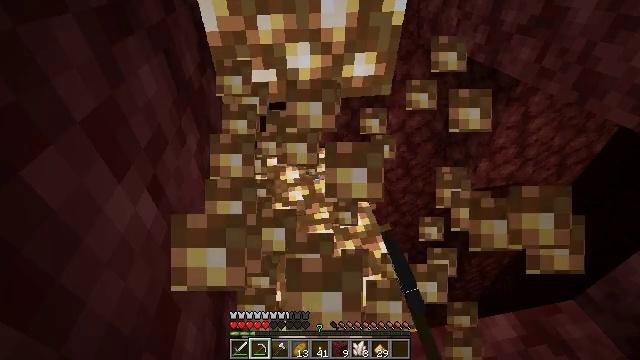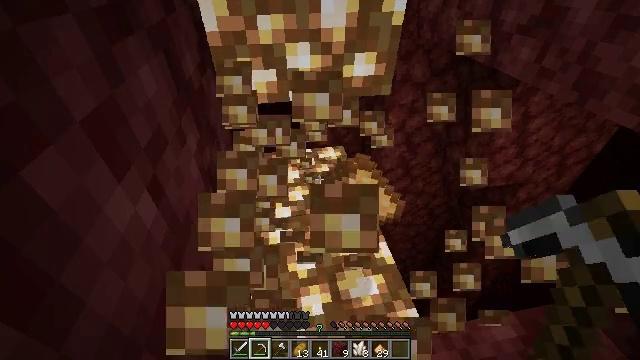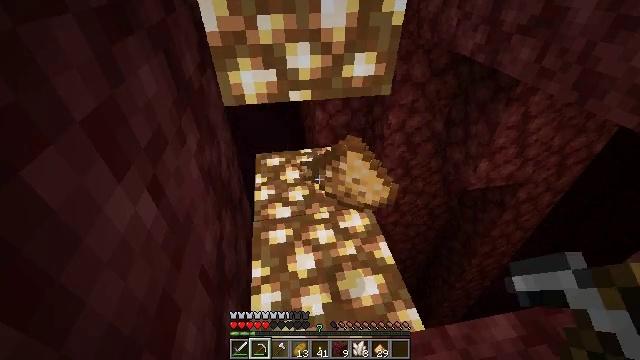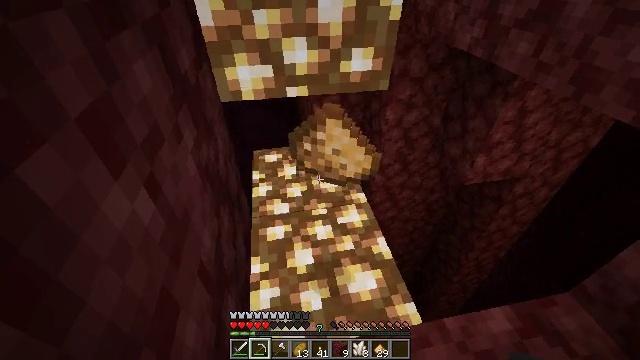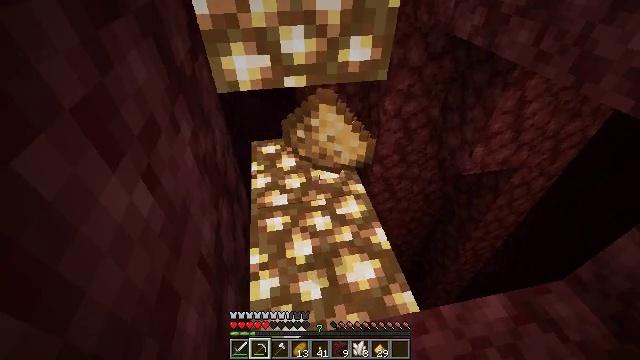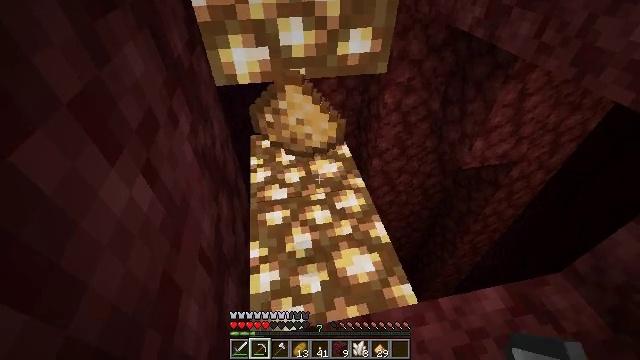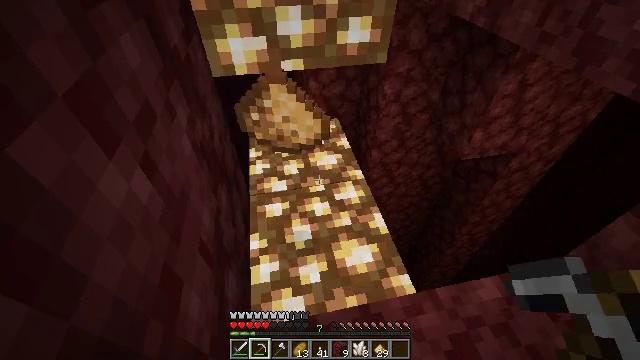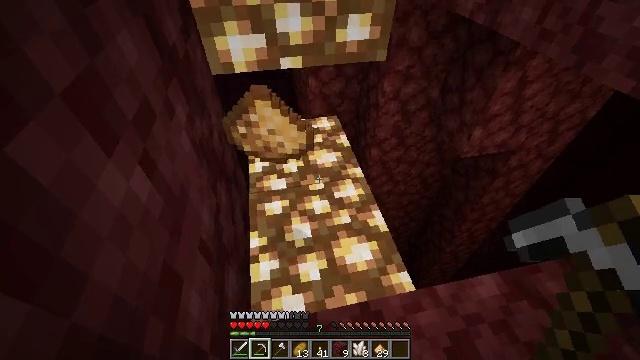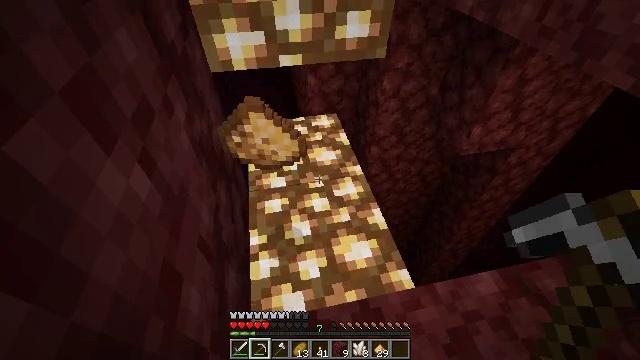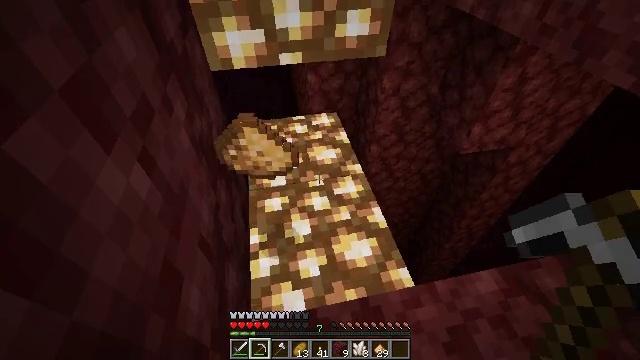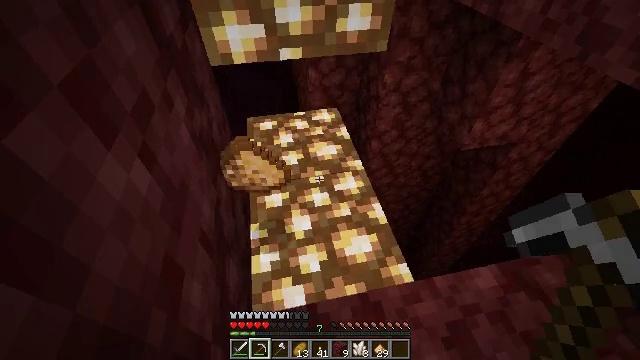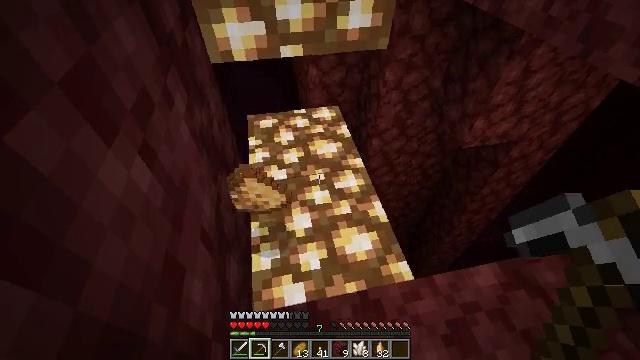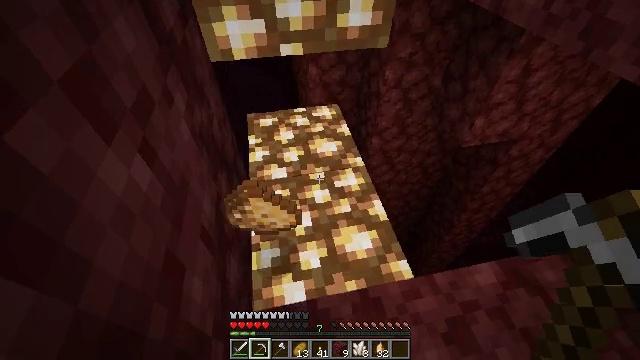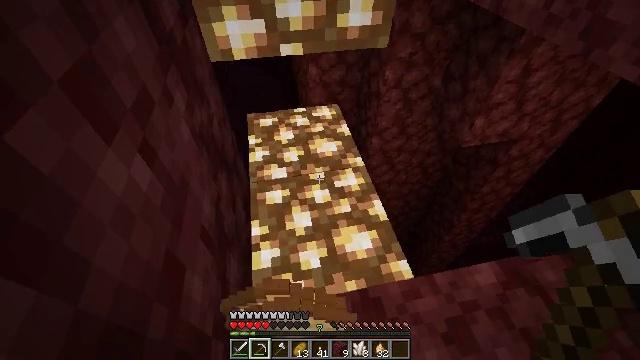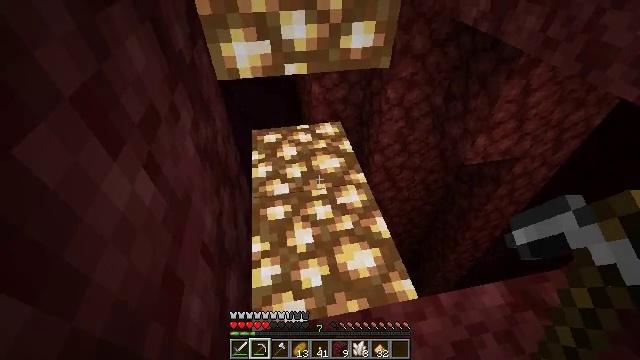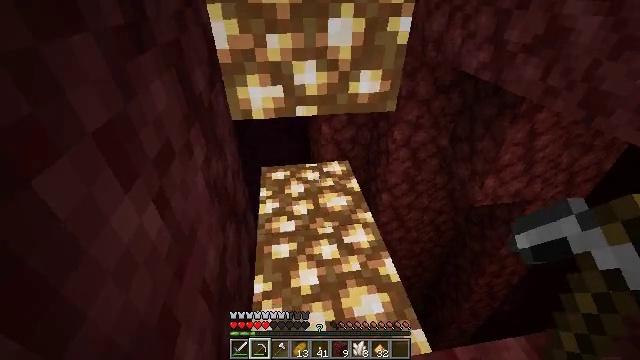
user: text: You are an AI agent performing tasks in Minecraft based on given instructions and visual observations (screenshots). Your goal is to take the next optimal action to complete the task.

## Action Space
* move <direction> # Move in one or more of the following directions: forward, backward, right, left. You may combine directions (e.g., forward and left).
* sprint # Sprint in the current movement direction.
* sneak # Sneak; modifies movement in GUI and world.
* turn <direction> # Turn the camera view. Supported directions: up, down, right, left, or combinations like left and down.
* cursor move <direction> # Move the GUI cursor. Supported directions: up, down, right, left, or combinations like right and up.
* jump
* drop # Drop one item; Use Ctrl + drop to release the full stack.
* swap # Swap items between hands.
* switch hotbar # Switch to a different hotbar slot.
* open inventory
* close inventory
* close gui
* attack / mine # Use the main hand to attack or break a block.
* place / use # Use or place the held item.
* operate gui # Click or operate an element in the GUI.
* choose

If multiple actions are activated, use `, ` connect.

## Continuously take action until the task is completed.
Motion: motion action
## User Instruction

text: Mine the glowstone in the Nether.
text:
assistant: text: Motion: no_op
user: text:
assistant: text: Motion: no_op
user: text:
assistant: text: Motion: no_op
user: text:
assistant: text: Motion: turn down
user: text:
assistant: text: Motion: turn down
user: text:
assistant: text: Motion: turn down
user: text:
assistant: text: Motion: no_op
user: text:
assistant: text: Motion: no_op
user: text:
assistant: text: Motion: no_op
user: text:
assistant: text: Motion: no_op
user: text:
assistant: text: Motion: no_op
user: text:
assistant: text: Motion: no_op
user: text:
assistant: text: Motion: no_op
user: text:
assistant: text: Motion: turn up
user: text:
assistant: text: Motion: move forward, turn left and up
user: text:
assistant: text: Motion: move forward, turn left and up
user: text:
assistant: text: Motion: move forward, turn left and up
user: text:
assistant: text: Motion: move forward, turn left and up
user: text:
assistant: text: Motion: turn left and up
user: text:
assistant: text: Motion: turn left and up
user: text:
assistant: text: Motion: turn left and up
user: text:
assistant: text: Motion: attack / mine
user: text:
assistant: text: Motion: attack / mine
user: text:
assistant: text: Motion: attack / mine
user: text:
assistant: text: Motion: attack / mine
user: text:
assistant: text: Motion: attack / mine
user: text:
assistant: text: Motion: attack / mine
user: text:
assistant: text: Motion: attack / mine
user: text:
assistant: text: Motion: attack / mine
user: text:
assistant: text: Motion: attack / mine